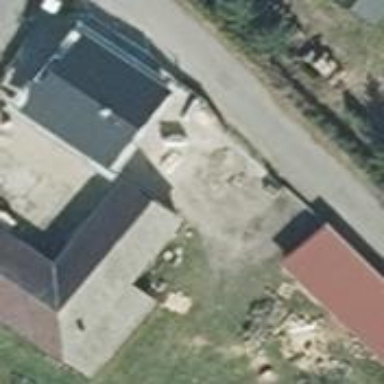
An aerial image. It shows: Simple and straightforward house.